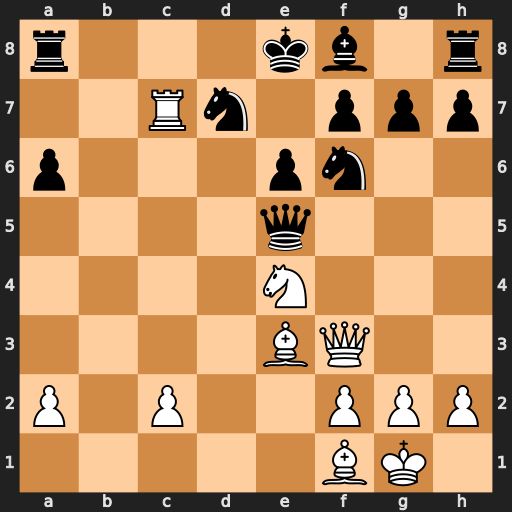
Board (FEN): r3kb1r/2Rn1ppp/p3pn2/4q3/4N3/4BQ2/P1P2PPP/5BK1
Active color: w
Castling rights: kq
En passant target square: -
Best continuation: Nxf6+ Qxf6 Qxa8+